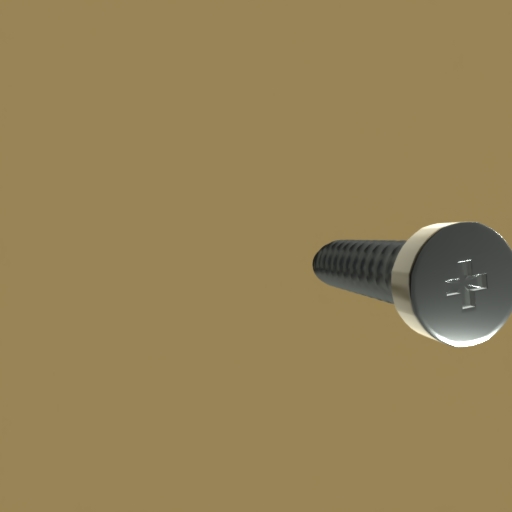
Label: screw